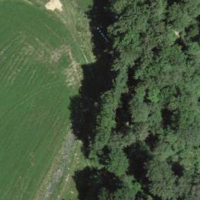
EUNIS habitat code: 41
Species observed at this site:
Fagus sylvatica
Fagopyrum esculentum